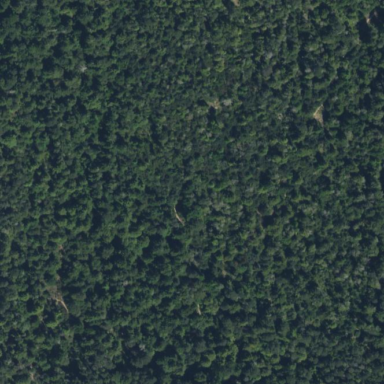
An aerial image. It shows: Forest area.